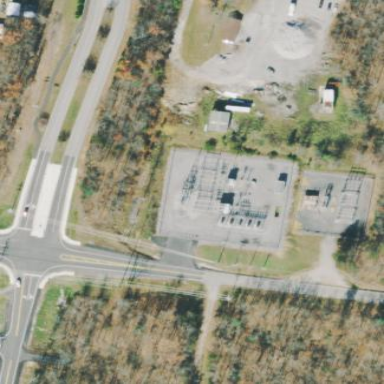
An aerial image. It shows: Outdoor substation for power distribution.